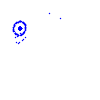
Particle: electron